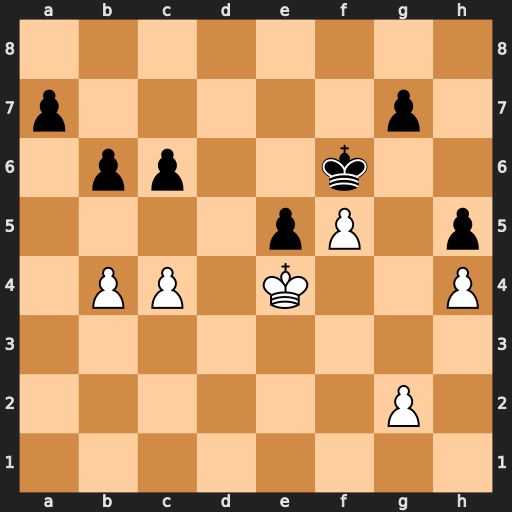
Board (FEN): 8/p5p1/1pp2k2/4pP1p/1PP1K2P/8/6P1/8
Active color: w
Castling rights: -
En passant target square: -
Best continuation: b5 c5 g3